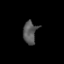
Tissue: prostate
Cell type: Fibroblasts
Senescence score: 0.7734
Nuclear area (px): 302
Mean DAPI intensity: 85.712